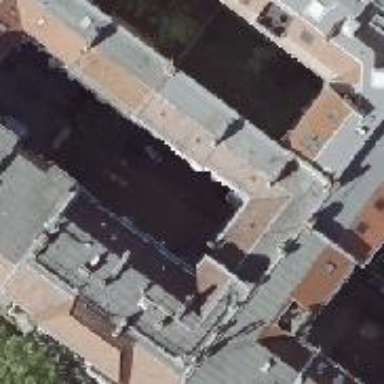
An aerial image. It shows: Residential building with double saltbox roof shape.